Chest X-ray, PA view. Patient: 55 years old, sex M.
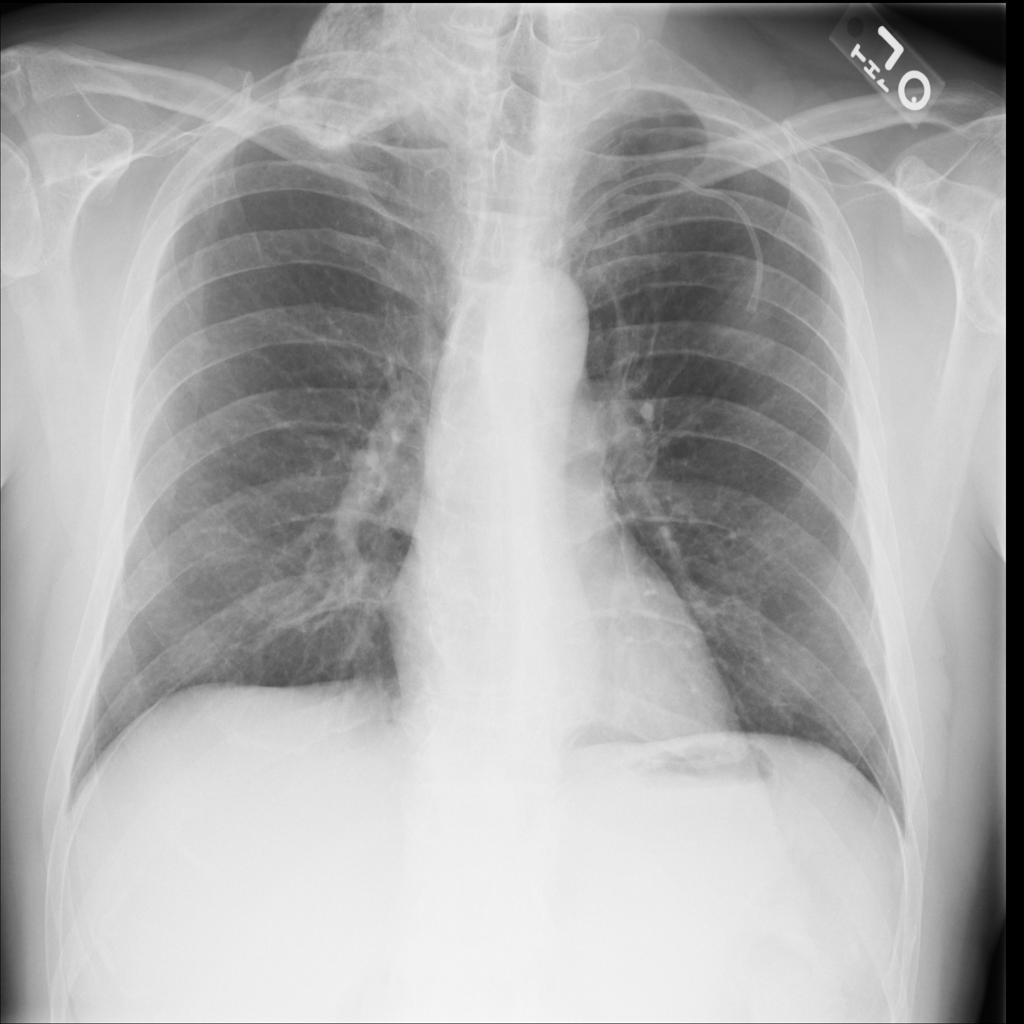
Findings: No Finding